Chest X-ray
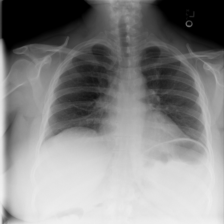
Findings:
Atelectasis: negative
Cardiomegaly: negative
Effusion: negative
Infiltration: negative
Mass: negative
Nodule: negative
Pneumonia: negative
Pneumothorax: negative
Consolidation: negative
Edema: negative
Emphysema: negative
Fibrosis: negative
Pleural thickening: negative
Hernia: negative